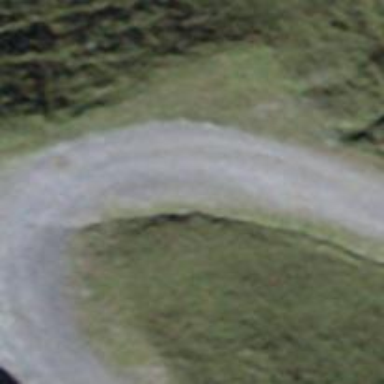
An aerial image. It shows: Gravel track with grade2 tracktype.